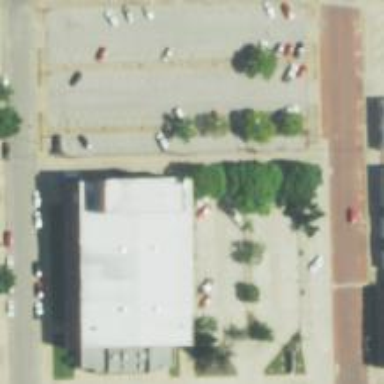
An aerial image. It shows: Parking area with surface.